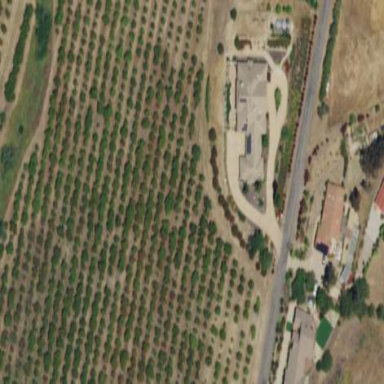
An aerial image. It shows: Orchard.